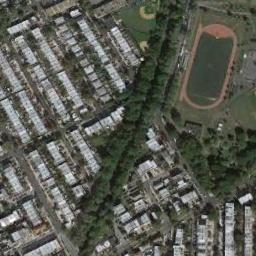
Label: ground_track_field